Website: macys
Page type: cart
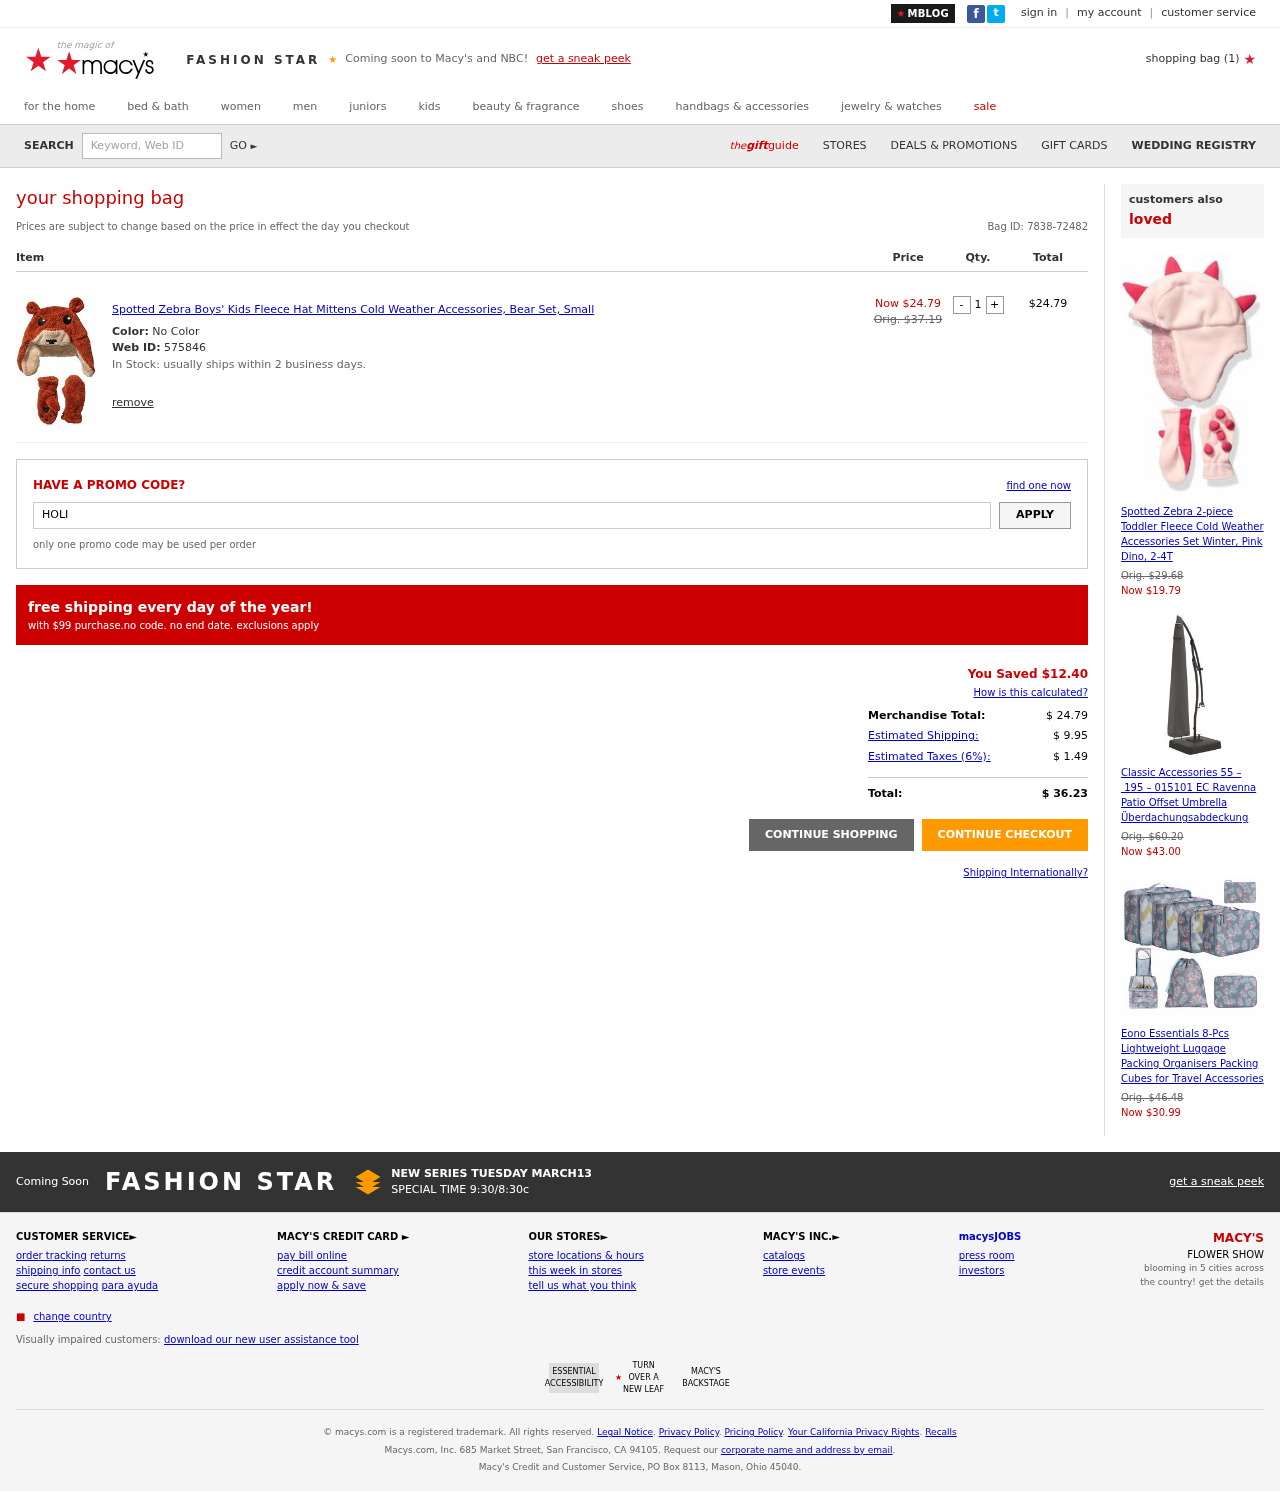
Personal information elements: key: PII_PROMO_CODE
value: HOLIDAY44
Product elements: key: PRODUCT1_NAME
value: Spotted Zebra Boys' Kids Fleece Hat Mittens Cold Weather Accessories, Bear Set, Small
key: PRODUCT1_PRICE
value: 24.79
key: PRODUCT1_QUANTITY
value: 1
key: PRODUCT2_NAME
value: Spotted Zebra 2-piece Toddler Fleece Cold Weather Accessories Set Winter, Pink Dino, 2-4T
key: PRODUCT2_PRICE
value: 19.79
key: PRODUCT3_NAME
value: Classic Accessories 55 – 195 – 015101 EC Ravenna Patio Offset Umbrella Überdachungsabdeckung
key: PRODUCT3_PRICE
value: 43
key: PRODUCT4_NAME
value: Eono Essentials 8-Pcs Lightweight Luggage Packing Organisers Packing Cubes for Travel Accessories
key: PRODUCT4_PRICE
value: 30.99
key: PRODUCT1_SKU
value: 575846
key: PRODUCT1_ORIGINAL_PRICE
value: Orig. $37.19
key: PRODUCT1_TOTAL
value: $24.79
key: PRODUCT2_ORIGINAL_PRICE
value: Orig. $29.68
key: PRODUCT3_ORIGINAL_PRICE
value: Orig. $60.20
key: PRODUCT4_ORIGINAL_PRICE
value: Orig. $46.48
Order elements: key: ORDER_NUM_ITEMS
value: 1
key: ORDER_ID
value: Bag ID: 7838-72482
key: ORDER_SAVINGS
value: $12.40
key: ORDER_SUBTOTAL
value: $ 24.79
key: ORDER_SHIPPING_COST
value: $ 9.95
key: ORDER_TAX
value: $ 1.49
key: ORDER_TOTAL
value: $ 36.23